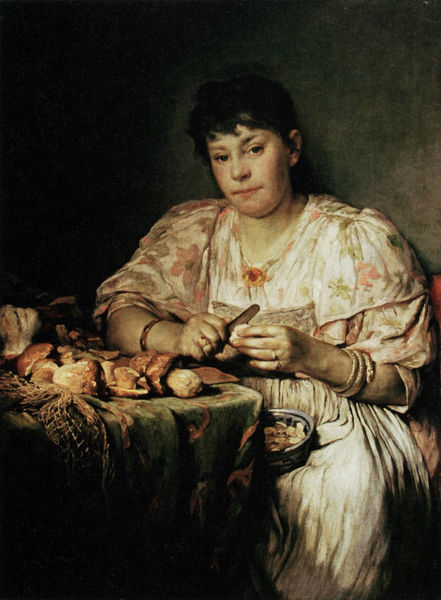
Titel: Ernestine Max, Pilze schälend
Künstler: Gabriel von Max
Standort: München
Institution: Städtische Galerie im Lenbachhaus
Schlagwörter: dunkel, gemälde, grün, blumen, finger, frau, kleid, licht, mund, nase, raum, schmuck, tisch, blick, dame, rot, malerei, arm, arme, augen, falten, gesicht, messer, schale, schüssel, bild, hände, portrait, porträt, tischdecke, öl, decke, brosche, arbeit, gemüse, schalen, schürze, kette, ölgemälde, essen, dick, brot, faltenwurf, ring, blumenmuster, ringe, traurigkeit, schlange, hausfrau, armband, armreif, schneiden, kartoffel, kartoffeln, pilze, pilz, putzen, schälen, tissch, sschälen